Interaction volume radius: 10 \u00c5
Interaction volume height: 40 \u00c5
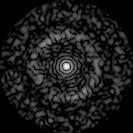
Disorder parameter: 0.8323